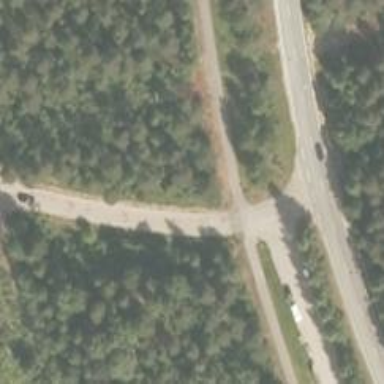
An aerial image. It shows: Unmarked road crossing.